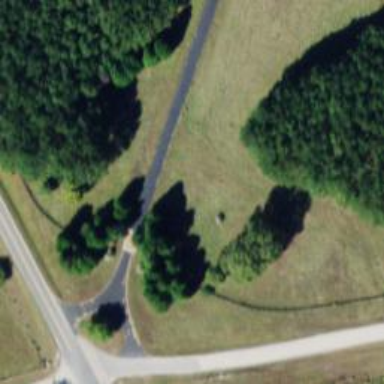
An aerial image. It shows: Driveway.